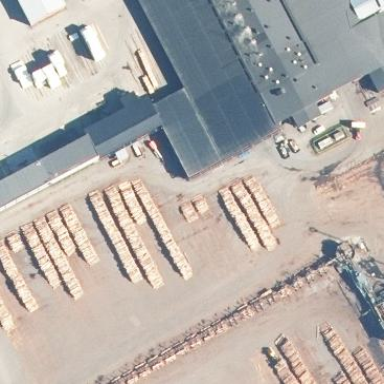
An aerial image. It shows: Industrial building housing sawmill.